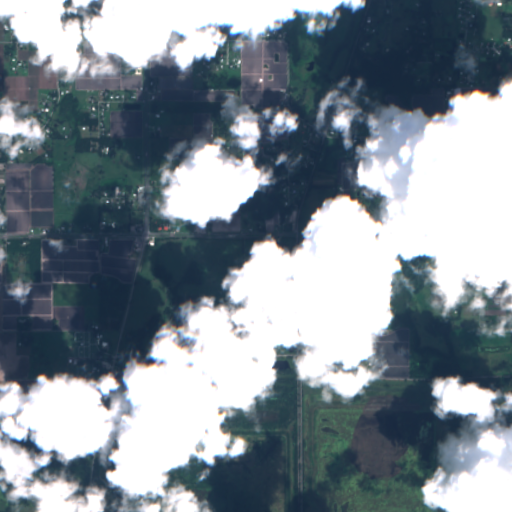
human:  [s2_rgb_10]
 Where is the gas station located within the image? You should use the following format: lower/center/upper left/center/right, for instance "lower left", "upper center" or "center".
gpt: The gas station is located in the center left of the image.
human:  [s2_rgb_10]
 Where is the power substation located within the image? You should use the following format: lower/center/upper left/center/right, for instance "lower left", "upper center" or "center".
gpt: The power substation is located in the lower center of the image.
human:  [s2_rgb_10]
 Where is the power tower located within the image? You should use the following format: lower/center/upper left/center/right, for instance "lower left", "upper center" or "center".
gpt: The power tower is located in the lower center of the image.
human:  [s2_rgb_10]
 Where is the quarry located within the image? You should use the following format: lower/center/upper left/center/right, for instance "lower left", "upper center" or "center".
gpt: The quarry is located in the lower left of the image.
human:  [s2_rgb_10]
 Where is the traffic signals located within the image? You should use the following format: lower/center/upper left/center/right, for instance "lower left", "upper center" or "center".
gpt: The traffic signals is located in the upper left of the image.
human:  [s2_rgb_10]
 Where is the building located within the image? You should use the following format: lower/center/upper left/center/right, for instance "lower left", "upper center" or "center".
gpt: There is no building in the image.